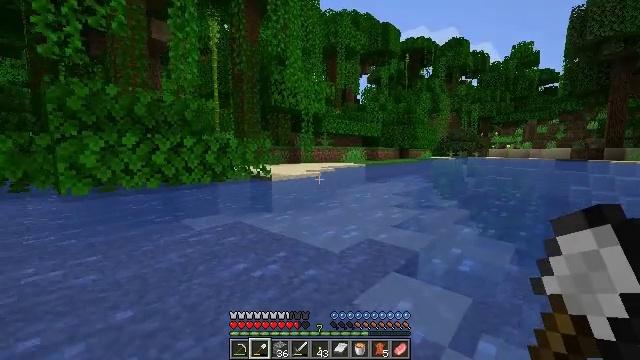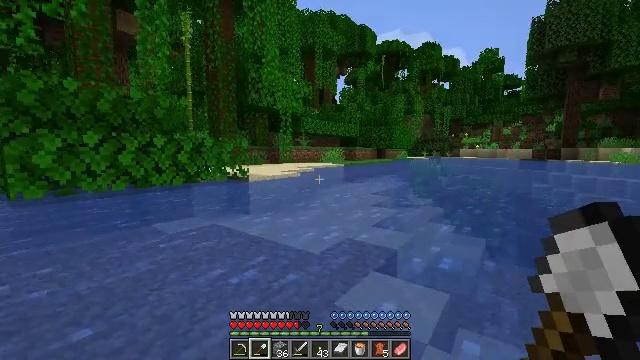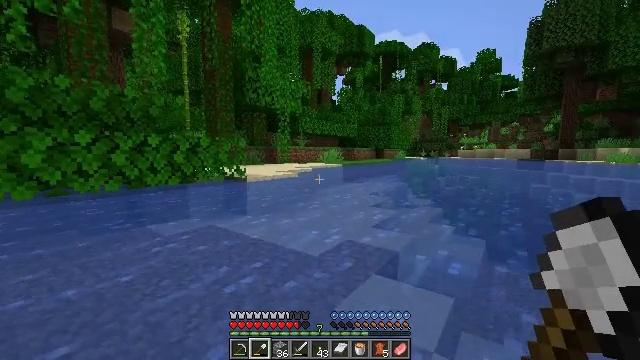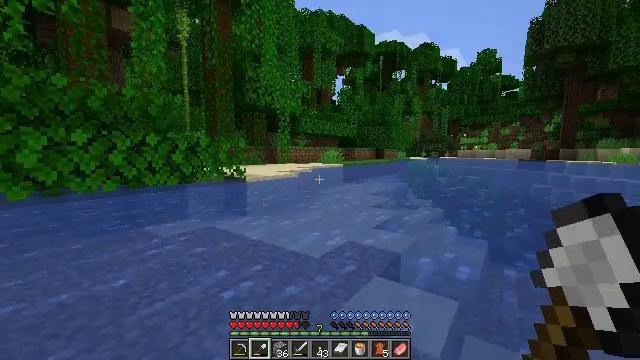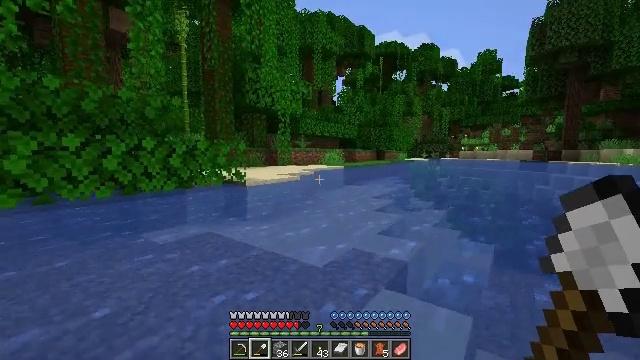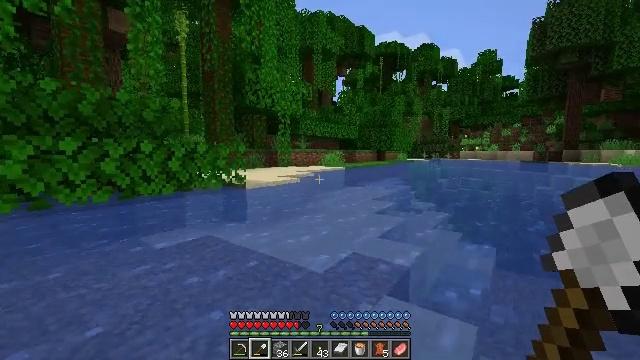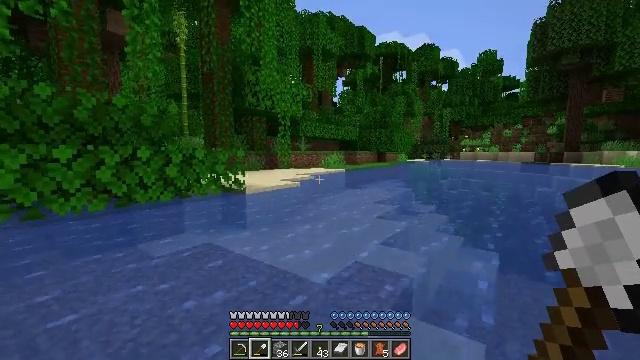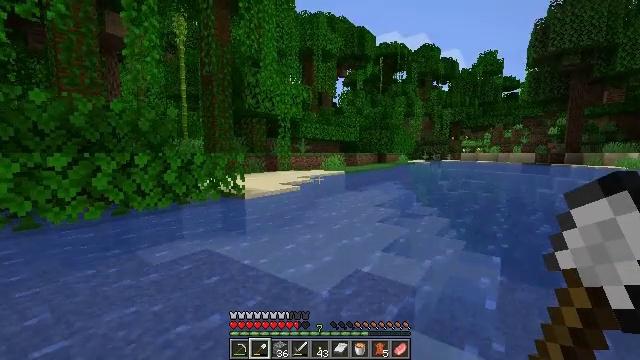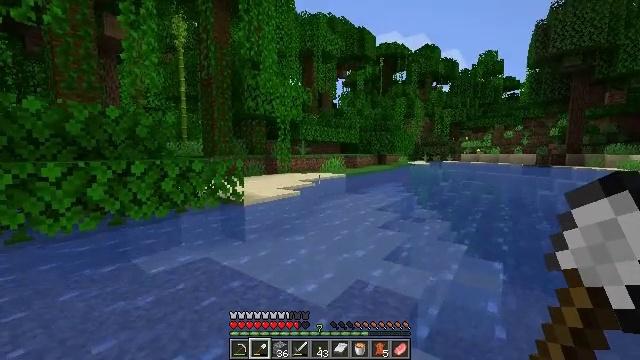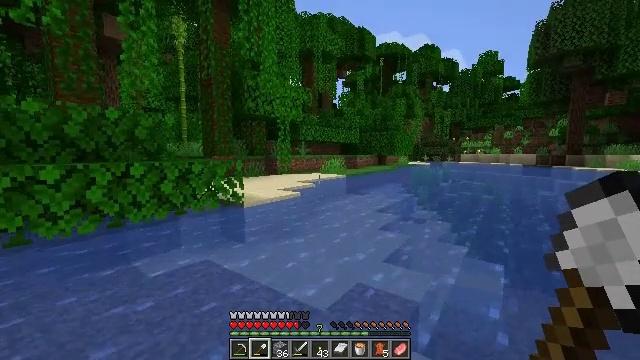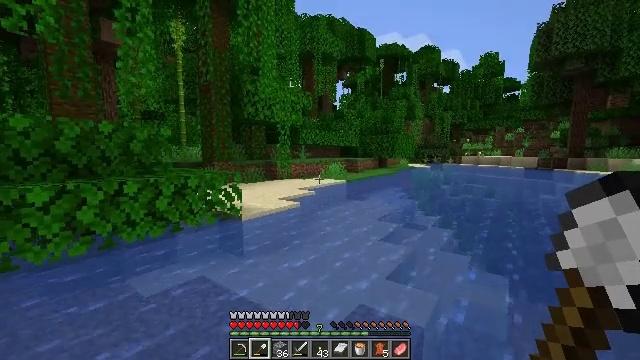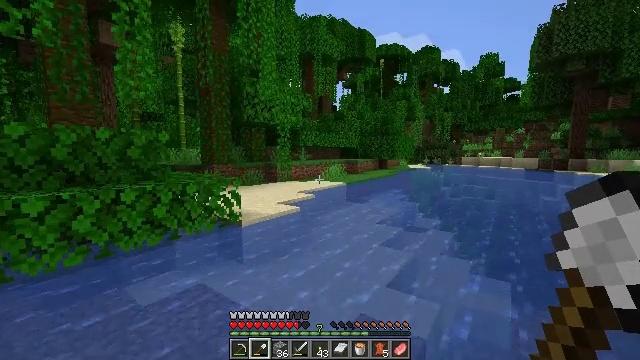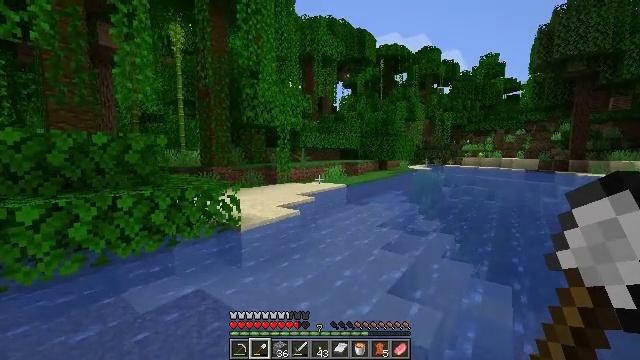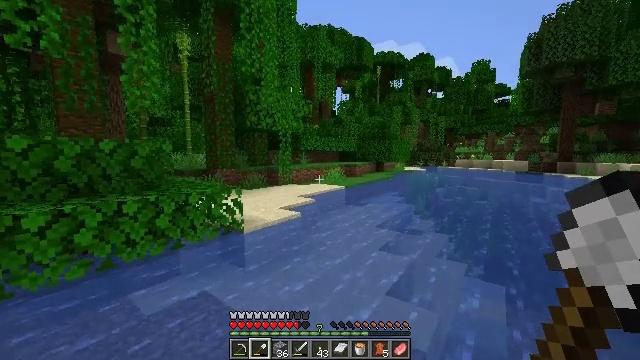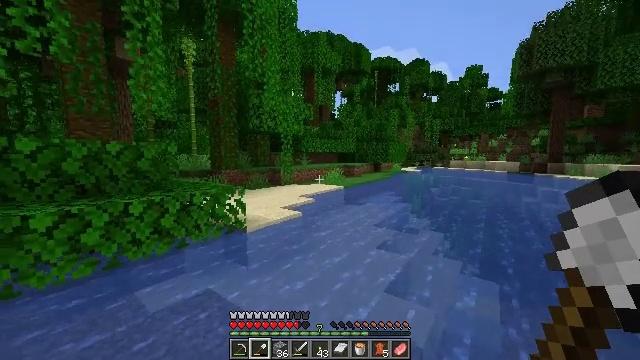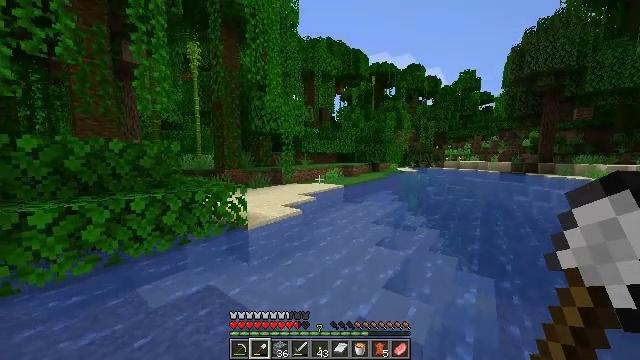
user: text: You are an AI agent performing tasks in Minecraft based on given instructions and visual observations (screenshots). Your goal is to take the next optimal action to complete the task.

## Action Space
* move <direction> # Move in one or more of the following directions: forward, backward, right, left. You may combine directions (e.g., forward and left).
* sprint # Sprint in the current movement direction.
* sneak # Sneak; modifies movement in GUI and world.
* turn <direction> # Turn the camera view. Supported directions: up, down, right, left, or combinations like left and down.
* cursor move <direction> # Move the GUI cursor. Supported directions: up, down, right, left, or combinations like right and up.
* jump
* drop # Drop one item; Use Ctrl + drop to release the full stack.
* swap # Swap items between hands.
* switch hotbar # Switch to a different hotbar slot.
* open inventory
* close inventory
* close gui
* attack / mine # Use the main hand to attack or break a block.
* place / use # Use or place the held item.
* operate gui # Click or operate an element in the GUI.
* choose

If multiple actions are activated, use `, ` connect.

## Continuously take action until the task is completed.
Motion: motion action
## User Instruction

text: Mine bamboo with your hand.
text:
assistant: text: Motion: move forward, sprint, turn right
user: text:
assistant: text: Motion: move forward, sprint
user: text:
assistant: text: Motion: move forward, sprint, jump
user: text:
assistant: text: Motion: move forward, sprint, jump
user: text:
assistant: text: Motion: move forward, sprint, jump
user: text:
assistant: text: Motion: move forward, sprint, jump
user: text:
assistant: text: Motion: move forward, sprint, jump
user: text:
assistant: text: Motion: move forward, sprint, jump
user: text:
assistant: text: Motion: move forward, sprint, jump
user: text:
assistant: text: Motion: move forward, sprint, jump
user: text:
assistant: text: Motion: move forward, sprint, jump
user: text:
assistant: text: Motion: move forward, sprint, jump
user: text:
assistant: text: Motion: move forward, sprint, jump
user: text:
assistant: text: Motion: move forward, sprint, jump
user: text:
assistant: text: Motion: move forward, sprint, jump
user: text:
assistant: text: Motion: move forward, sprint, jump
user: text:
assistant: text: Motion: move forward, sprint, jump
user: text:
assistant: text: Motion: move forward, sprint, jump
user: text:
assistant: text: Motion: move forward, sprint, jump
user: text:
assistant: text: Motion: move forward, sprint, jump
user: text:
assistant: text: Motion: move forward, sprint, jump
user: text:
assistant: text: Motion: move forward, sprint, jump
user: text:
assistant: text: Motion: move forward, sprint, jump
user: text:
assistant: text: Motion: move forward, sprint, jump
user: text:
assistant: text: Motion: move forward, sprint, jump
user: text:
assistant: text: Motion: move forward, sprint, jump
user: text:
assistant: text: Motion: move forward, sprint, jump
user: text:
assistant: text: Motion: move forward, sprint, jump
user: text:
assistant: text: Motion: move forward, sprint, jump
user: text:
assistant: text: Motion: move forward, sprint, turn left, jump